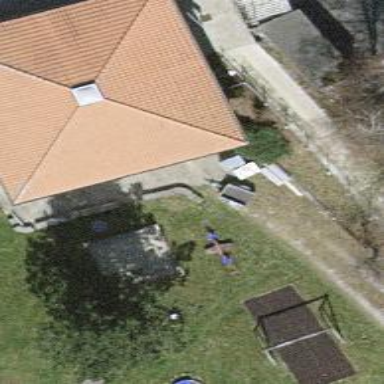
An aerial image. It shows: Seesaw in the playground.